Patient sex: M
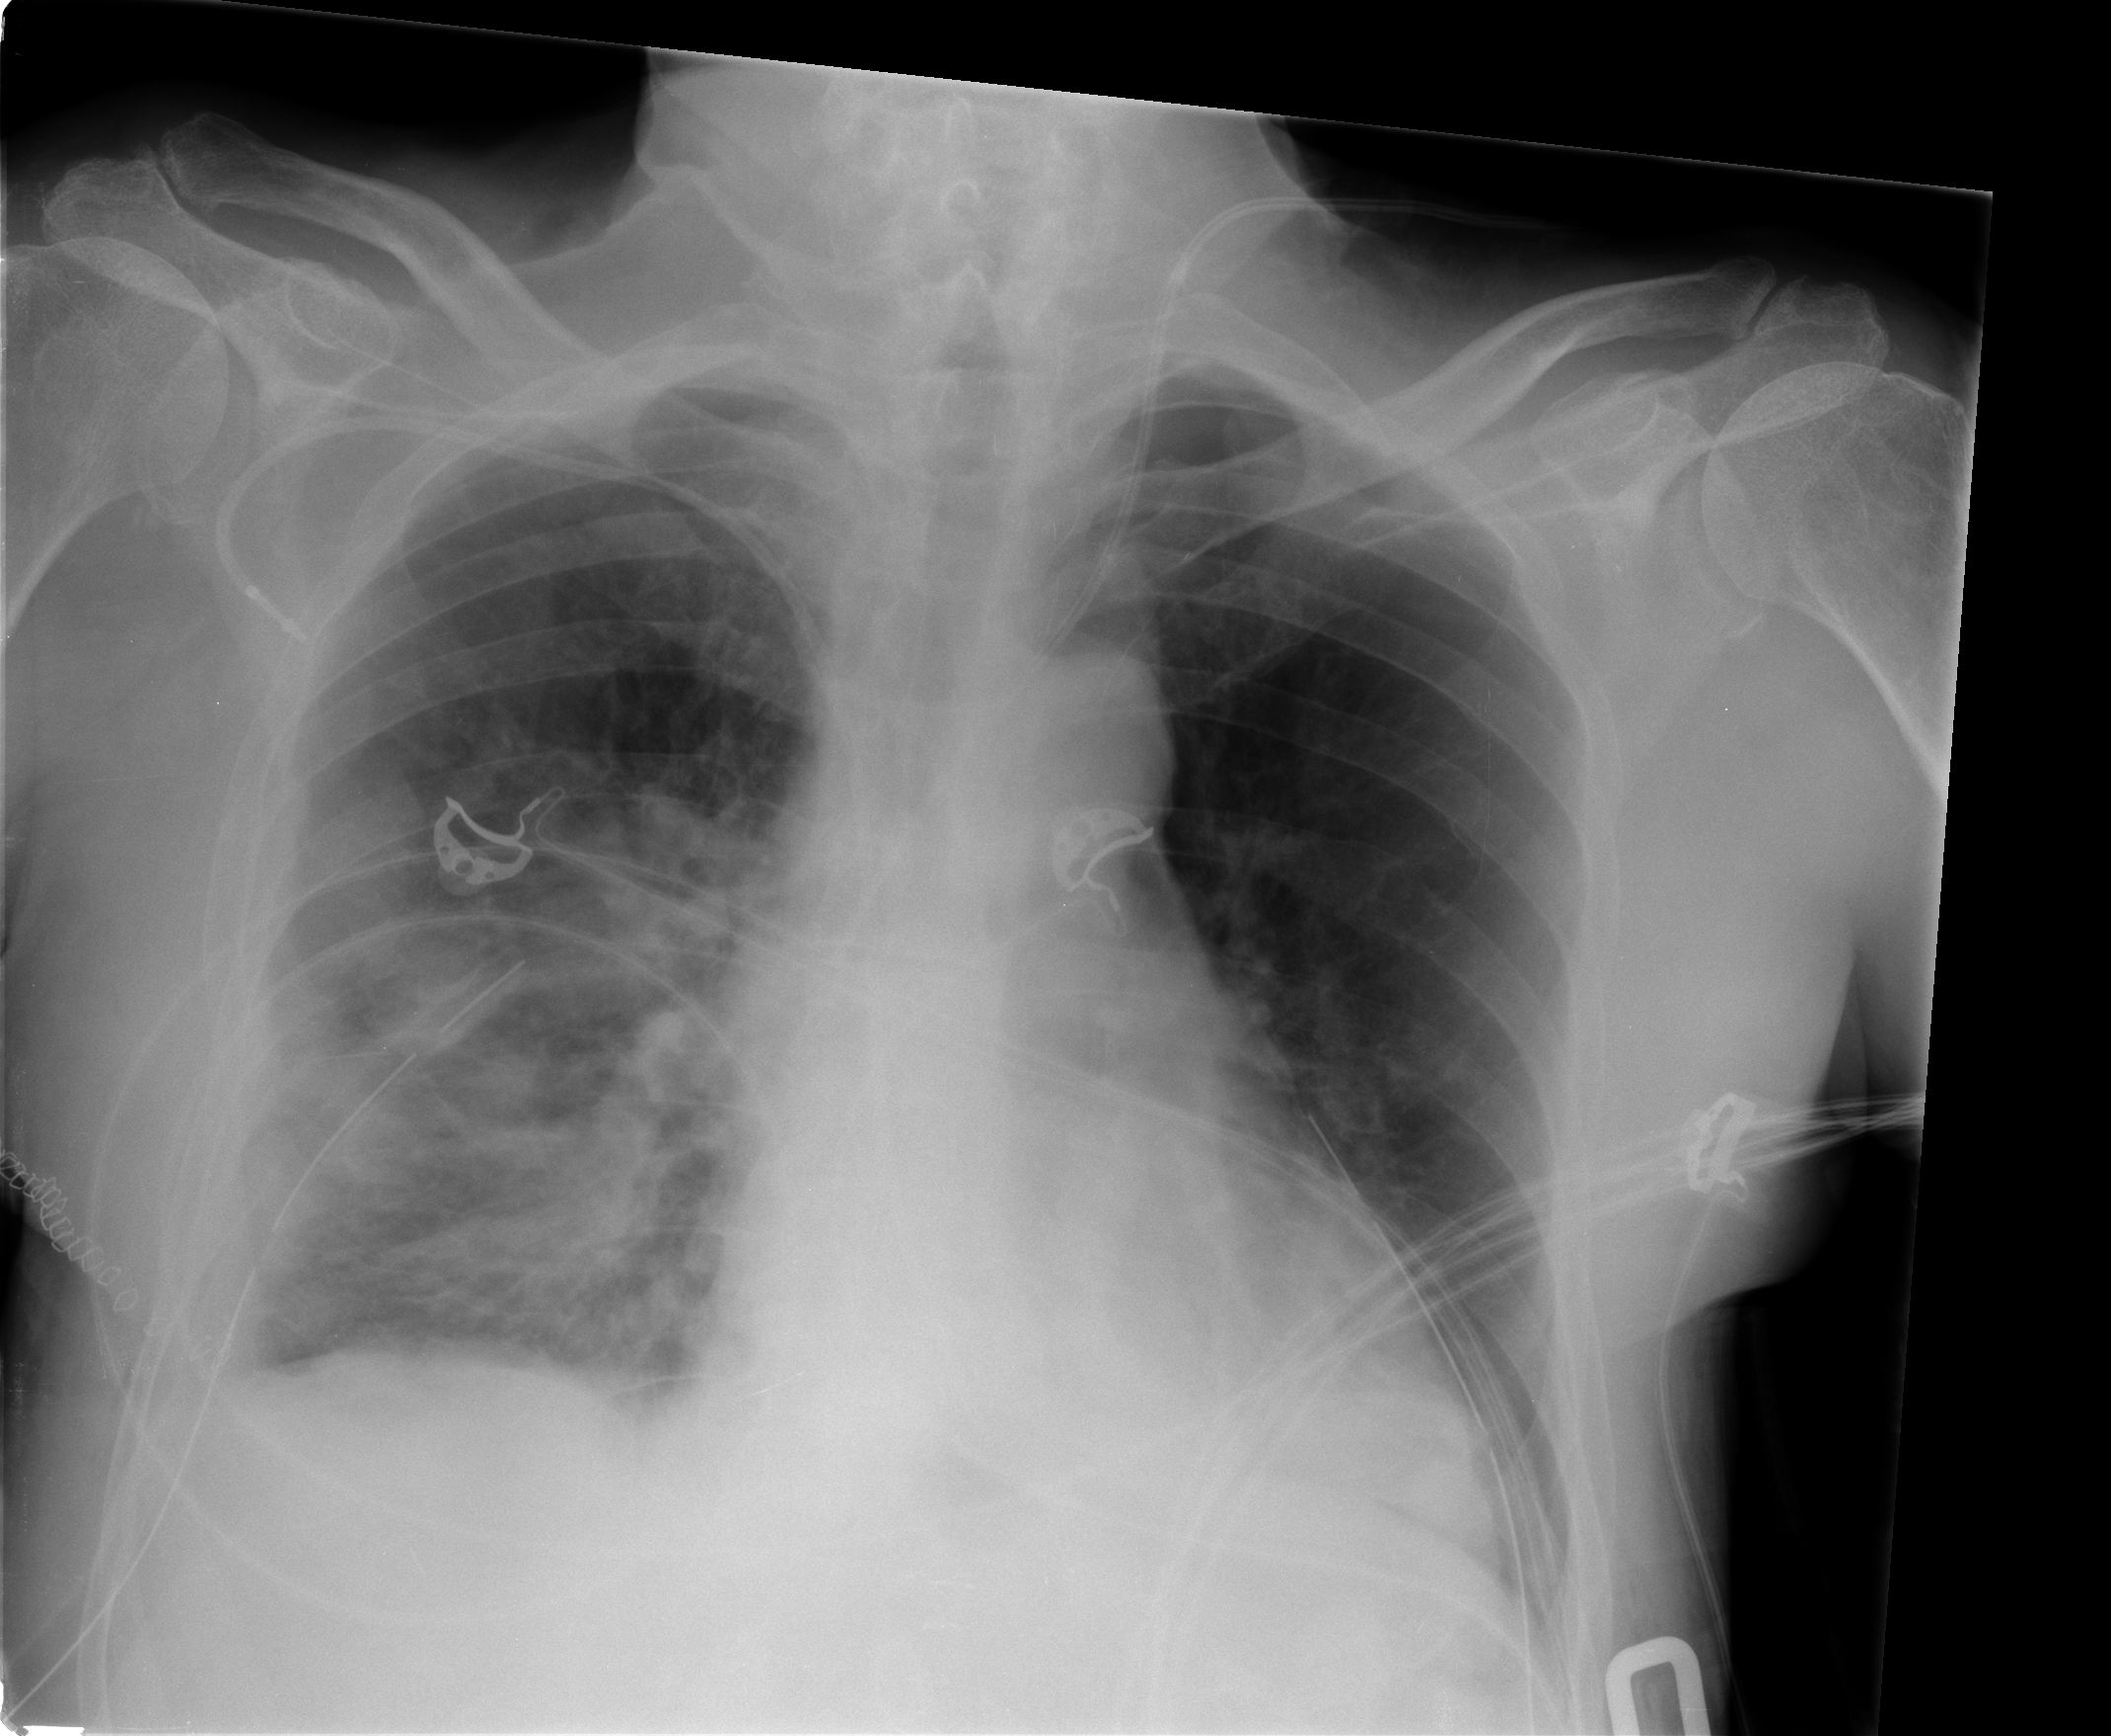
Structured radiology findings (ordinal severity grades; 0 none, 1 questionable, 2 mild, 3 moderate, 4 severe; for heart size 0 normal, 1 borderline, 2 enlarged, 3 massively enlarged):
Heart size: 0
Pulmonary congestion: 0
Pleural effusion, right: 1
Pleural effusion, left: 0
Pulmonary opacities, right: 2
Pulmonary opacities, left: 0
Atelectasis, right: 3
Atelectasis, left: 1